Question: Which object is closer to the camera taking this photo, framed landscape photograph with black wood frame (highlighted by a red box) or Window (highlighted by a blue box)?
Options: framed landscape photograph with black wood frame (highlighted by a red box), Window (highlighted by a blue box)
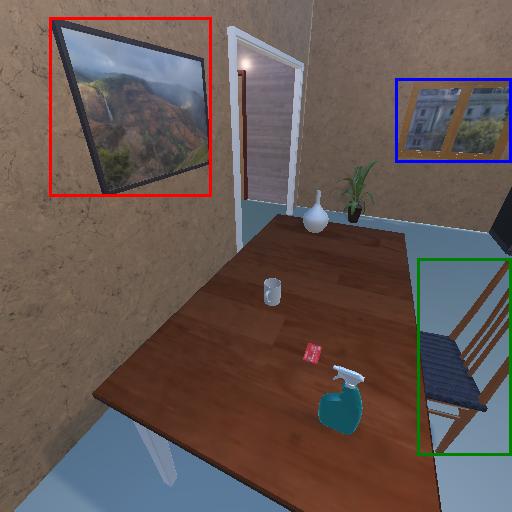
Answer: framed landscape photograph with black wood frame (highlighted by a red box)